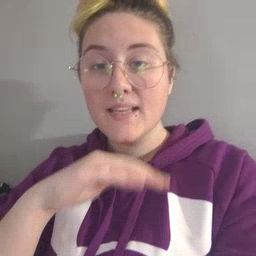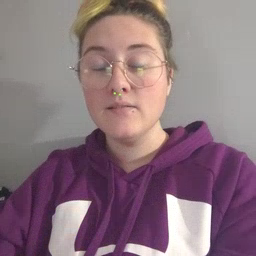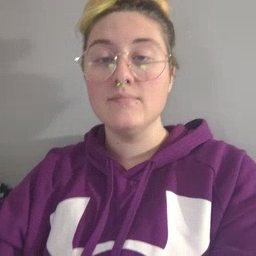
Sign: pig